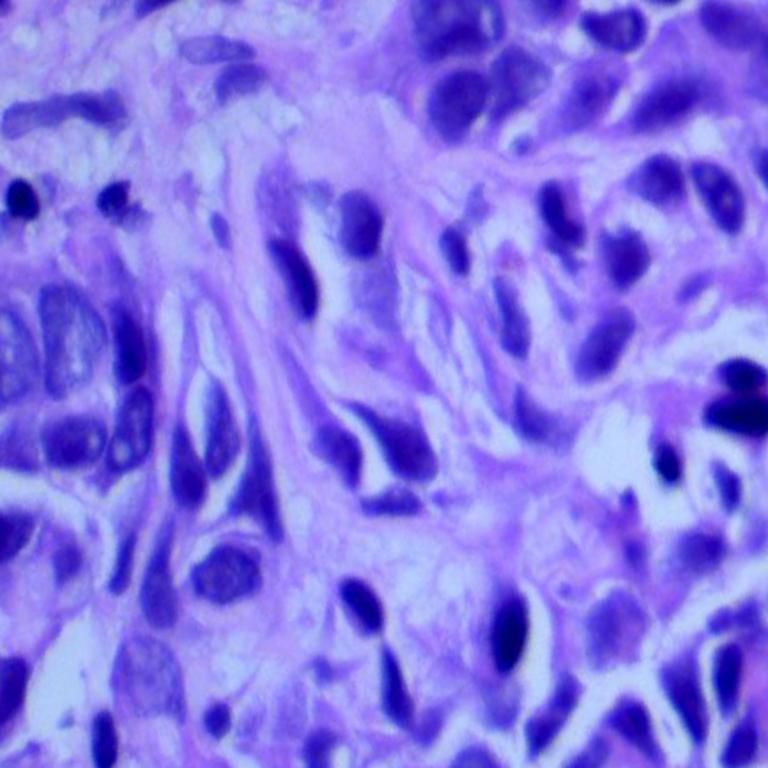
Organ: lung
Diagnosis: adenocarcinomas